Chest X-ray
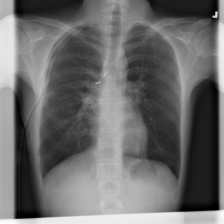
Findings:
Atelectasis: negative
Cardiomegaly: negative
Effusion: negative
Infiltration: negative
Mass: negative
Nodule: negative
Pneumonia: negative
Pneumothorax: positive
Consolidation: negative
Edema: negative
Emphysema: negative
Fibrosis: negative
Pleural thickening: negative
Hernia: negative